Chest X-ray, AP view. Patient: 57 years old, sex F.
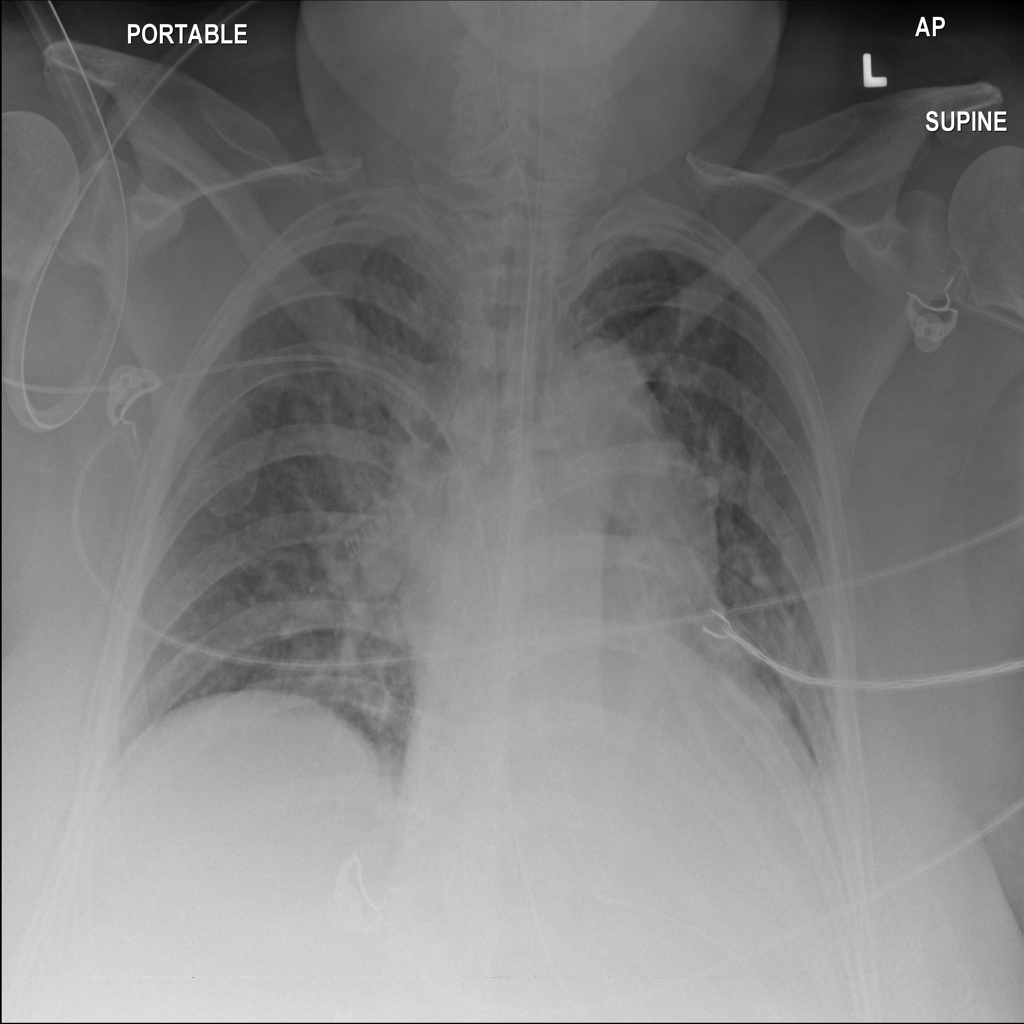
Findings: No Finding